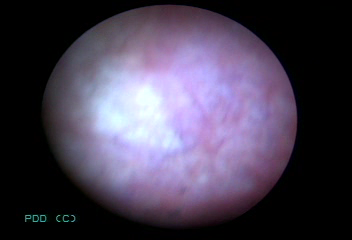
Modality: BLC
Class: Normal mucosa
Bladder cancer association: No